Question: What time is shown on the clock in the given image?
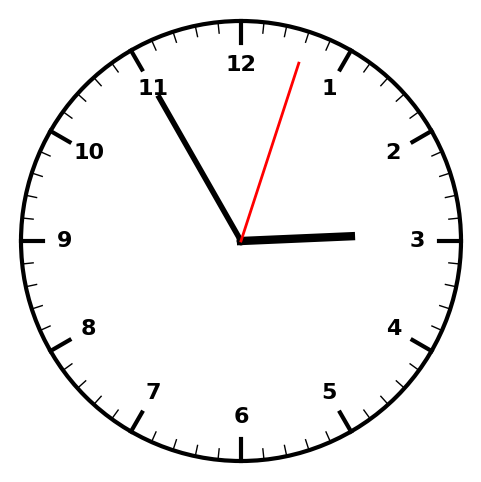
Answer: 02:55:03